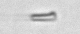
Label: fiber